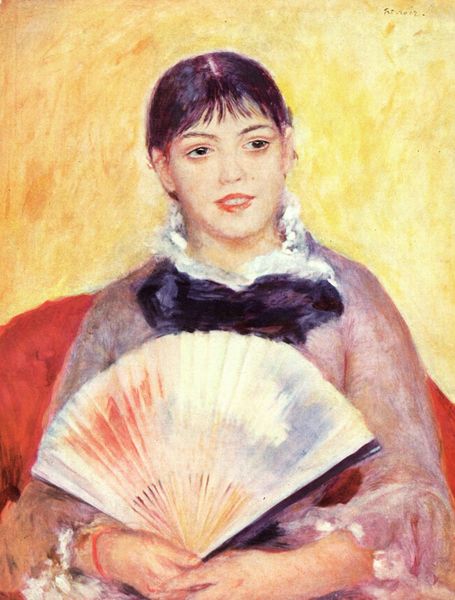
Titel: Frau mit dem Fächer
Künstler: Pierre Auguste Renoir
Standort: Sankt Petersburg
Institution: Eremitage
Schlagwörter: blau, dunkel, hand, schatten, weiß, aquarell, gelb, grün, impressionismus, mädchen, ocker, sitzen, braun, brust, busen, finger, frankreich, frau, frisur, haar, hell, hintergrund, kleid, licht, mund, nase, ohr, orange, renoir, schwarz, stirn, vordergrund, blick, dame, rot, beige, fächer, schleife, jung, wand, arme, augen, halten, kragen, mensch, spitze, ärmel, hände, portrait, porträt, öl, fransen, gewand, haare, sessel, sitzend, stoff, augenbrauen, frontal, hübsch, kinn, lippe, lippen, ohren, rosa, scheitel, schminke, pony, rund, lächeln, spanien, wangen, sofa, lehne, lila, violett, duktus, polster, monet, brauen, halstuch, manet, couch, rüsche, rüschen, wange, fächern, kelid, lachen, spanisch, daumier, armband, zähne, portät, pona, ponny, blaß, matisse, strähnen, nasenflügel, jabot, handgelenk, habd, angens, halbes portrait